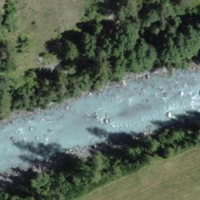
EUNIS habitat code: 23
Species observed at this site:
Gentianella campestris